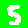
Digit: 5